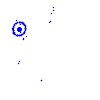
Particle: electron